Question: I am trying to get Excel data, which was mapped using a grid/matrix mapping into a de-normalized for so that i can enter the data into a database.
How do you copy data in a grid from one excel sheet to the other as follow illustrated below.

I was trying something like this... but as you can see, i am far off!
'''
Sub NormaliseList(mySelection As Range)
Dim cell As Range
Dim i As Long
i = 1
For Each cell In mySelection
If cell <> "" Then
Sheets(2).Range("A" & i).Value = cell(cell.Row, 1).Value
Sheets(2).Range("B" & i).Value = cell.Value
Sheets(2).Range("C" & i).Value = cell(1, cell.Column).Value
i = i + 1
Next cell
End Sub
'''
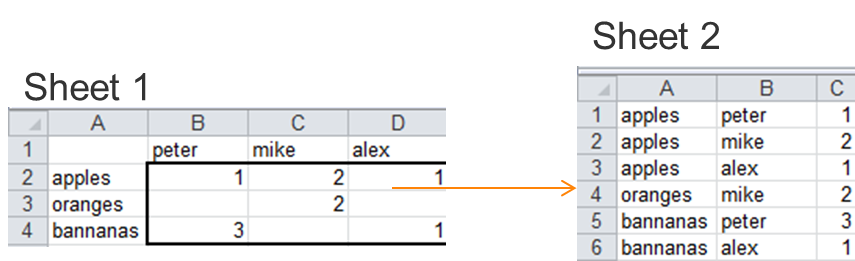
Answer: I've got two posts, with usable code and downloadable workbook, on doing this in Excel/VBA on my blog:
<URL>
<URL>
Here's the code:
'''
'Arguments
'List: The range to be normalized.
'RepeatingColsCount: The number of columns, starting with the leftmost,
' whose headings remain the same.
'NormalizedColHeader: The column header for the rolled-up category.
'DataColHeader: The column header for the normalized data.
'NewWorkbook: Put the sheet with the data in a new workbook?
'
'NOTE: The data must be in a contiguous range and the
'rows that will be repeated must be to the left,
'with the rows to be normalized to the right.
Sub NormalizeList(List As Excel.Range, RepeatingColsCount As Long, _
NormalizedColHeader As String, DataColHeader As String, _
Optional NewWorkbook As Boolean = False)
Dim FirstNormalizingCol As Long, NormalizingColsCount As Long
Dim ColsToRepeat As Excel.Range, ColsToNormalize As Excel.Range
Dim NormalizedRowsCount As Long
Dim RepeatingList() As String
Dim NormalizedList() As Variant
Dim ListIndex As Long, i As Long, j As Long
Dim wbSource As Excel.Workbook, wbTarget As Excel.Workbook
Dim wsTarget As Excel.Worksheet
With List
'If the normalized list won't fit, you must quit.
If .Rows.Count * (.Columns.Count - RepeatingColsCount) > .Parent.Rows.Count Then
MsgBox "The normalized list will be too many rows.", _
vbExclamation + vbOKOnly, "Sorry"
Exit Sub
End If
'You have the range to be normalized and the count of leftmost rows to be repeated.
'This section uses those arguments to set the two ranges to parse
'and the two corresponding arrays to fill
FirstNormalizingCol = RepeatingColsCount + 1
NormalizingColsCount = .Columns.Count - RepeatingColsCount
Set ColsToRepeat = .Cells(1).Resize(.Rows.Count, RepeatingColsCount)
Set ColsToNormalize = .Cells(1, FirstNormalizingCol).Resize(.Rows.Count, NormalizingColsCount)
NormalizedRowsCount = ColsToNormalize.Columns.Count * .Rows.Count
ReDim RepeatingList(1 To NormalizedRowsCount, 1 To RepeatingColsCount)
ReDim NormalizedList(1 To NormalizedRowsCount, 1 To 2)
End With
'Fill in every i elements of the repeating array with the repeating row labels.
For i = 1 To NormalizedRowsCount Step NormalizingColsCount
ListIndex = ListIndex + 1
For j = 1 To RepeatingColsCount
RepeatingList(i, j) = List.Cells(ListIndex, j).Value2
Next j
Next i
'We stepped over most rows above, so fill in other repeating array elements.
For i = 1 To NormalizedRowsCount
For j = 1 To RepeatingColsCount
If RepeatingList(i, j) = "" Then
RepeatingList(i, j) = RepeatingList(i - 1, j)
End If
Next j
Next i
'Fill in each element of the first dimension of the normalizing array
'with the former column header (which is now another row label) and the data.
With ColsToNormalize
For i = 1 To .Rows.Count
For j = 1 To .Columns.Count
NormalizedList(((i - 1) * NormalizingColsCount) + j, 1) = .Cells(1, j)
NormalizedList(((i - 1) * NormalizingColsCount) + j, 2) = .Cells(i, j)
Next j
Next i
End With
'Put the normal data in the same workbook, or a new one.
If NewWorkbook Then
Set wbTarget = Workbooks.Add
Set wsTarget = wbTarget.Worksheets(1)
Else
Set wbSource = List.Parent.Parent
With wbSource.Worksheets
Set wsTarget = .Add(after:=.Item(.Count))
End With
End If
With wsTarget
'Put the data from the two arrays in the new worksheet.
.Range("A1").Resize(NormalizedRowsCount, RepeatingColsCount) = RepeatingList
.Cells(1, FirstNormalizingCol).Resize(NormalizedRowsCount, 2) = NormalizedList
'At this point there will be repeated header rows, so delete all but one.
.Range("1:" & NormalizingColsCount - 1).EntireRow.Delete
'Add the headers for the new label column and the data column.
.Cells(1, FirstNormalizingCol).Value = NormalizedColHeader
.Cells(1, FirstNormalizingCol + 1).Value = DataColHeader
End With
End Sub
'''
You'd call it like this:
'''
Sub TestIt()
NormalizeList ActiveSheet.UsedRange, 1, "Name", "Count", False
End Sub
'''